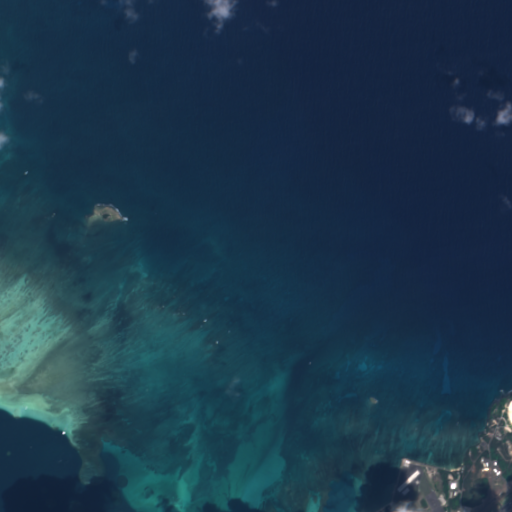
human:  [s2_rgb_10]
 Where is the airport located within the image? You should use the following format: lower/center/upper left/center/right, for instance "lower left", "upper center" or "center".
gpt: The airport is located in the lower right of the image.
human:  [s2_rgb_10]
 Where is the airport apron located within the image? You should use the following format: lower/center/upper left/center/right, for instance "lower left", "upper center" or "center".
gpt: The airport apron is located in the lower right of the image.
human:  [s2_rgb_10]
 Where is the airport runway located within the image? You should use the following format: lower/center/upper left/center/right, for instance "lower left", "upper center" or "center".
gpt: The airport runway is located in the lower right of the image.
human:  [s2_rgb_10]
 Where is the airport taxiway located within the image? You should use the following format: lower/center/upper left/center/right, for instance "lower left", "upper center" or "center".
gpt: The airport taxiway is located in the lower right of the image.
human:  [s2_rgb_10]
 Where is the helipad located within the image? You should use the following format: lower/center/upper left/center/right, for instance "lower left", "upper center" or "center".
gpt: The helipad is located in the lower right of the image.
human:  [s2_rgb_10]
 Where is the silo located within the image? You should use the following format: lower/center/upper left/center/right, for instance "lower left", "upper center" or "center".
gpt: The silo is located in the lower right of the image.
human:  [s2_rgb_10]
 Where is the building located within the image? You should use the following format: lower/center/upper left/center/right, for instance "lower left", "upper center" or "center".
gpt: The building is located in the lower right of the image.
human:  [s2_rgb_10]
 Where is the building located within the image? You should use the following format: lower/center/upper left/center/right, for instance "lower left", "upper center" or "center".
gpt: The building is located in the lower right of the image.
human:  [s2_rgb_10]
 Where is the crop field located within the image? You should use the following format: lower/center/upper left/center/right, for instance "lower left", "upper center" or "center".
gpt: There is no crop field in the image.